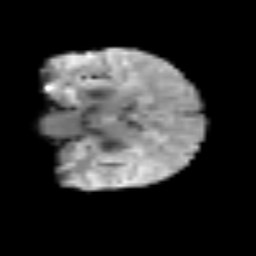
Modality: T2w
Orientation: coronal
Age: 62
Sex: female
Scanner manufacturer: siemens
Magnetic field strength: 3 T
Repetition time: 3.2 s
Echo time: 0.081 s